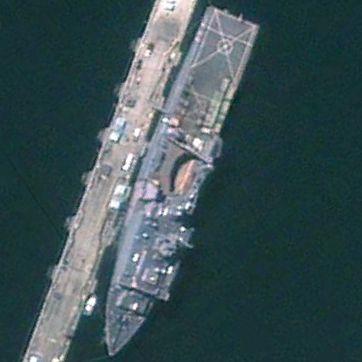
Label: combat